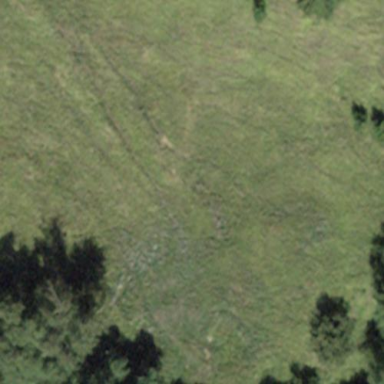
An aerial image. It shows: Area covered with grass.